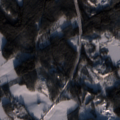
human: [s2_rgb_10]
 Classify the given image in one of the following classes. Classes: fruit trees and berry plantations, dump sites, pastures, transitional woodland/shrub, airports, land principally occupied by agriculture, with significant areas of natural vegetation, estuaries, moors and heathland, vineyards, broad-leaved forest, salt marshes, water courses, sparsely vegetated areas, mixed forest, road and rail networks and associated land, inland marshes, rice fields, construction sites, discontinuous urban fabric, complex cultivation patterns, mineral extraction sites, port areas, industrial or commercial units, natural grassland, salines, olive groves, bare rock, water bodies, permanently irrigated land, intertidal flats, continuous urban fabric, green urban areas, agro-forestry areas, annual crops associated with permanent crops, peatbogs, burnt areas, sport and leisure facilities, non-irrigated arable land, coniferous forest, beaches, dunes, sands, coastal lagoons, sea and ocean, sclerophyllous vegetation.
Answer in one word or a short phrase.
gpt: mineral extraction sites, land principally occupied by agriculture, with significant areas of natural vegetation, coniferous forest, water bodies